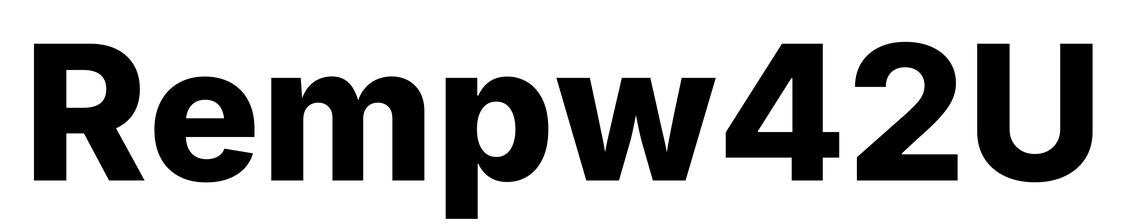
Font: Inter_ExtraBold